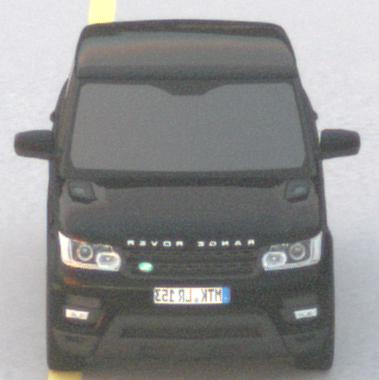
Make: Land Rover
Model: Range Rover Sport 5.0 V8 SC
Detailed model: Range Rover Sport (II)
Model produced from: 2013/09
Model produced until: 2015/07
Doors: 5
Color: black
Road condition: dry road
Daytime: sunrise or sunset
Contrast: medium contrast